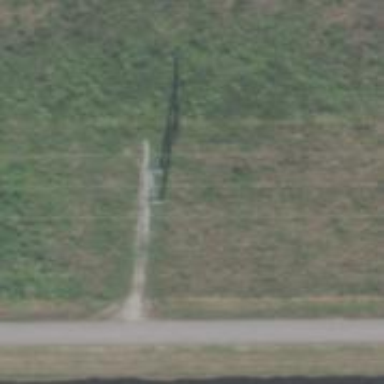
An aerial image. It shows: H-frame designed tower for power lines.